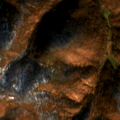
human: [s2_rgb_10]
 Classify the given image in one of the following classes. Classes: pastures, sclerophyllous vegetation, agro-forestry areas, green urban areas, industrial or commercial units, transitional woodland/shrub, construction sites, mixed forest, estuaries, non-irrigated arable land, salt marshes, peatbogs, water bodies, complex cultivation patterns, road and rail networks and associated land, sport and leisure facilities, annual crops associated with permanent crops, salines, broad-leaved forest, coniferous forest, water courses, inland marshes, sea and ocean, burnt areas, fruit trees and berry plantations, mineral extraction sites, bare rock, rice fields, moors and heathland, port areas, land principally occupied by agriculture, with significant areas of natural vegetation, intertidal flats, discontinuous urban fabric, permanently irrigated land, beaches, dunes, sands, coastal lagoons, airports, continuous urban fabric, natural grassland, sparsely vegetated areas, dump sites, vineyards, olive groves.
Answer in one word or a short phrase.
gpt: land principally occupied by agriculture, with significant areas of natural vegetation, broad-leaved forest